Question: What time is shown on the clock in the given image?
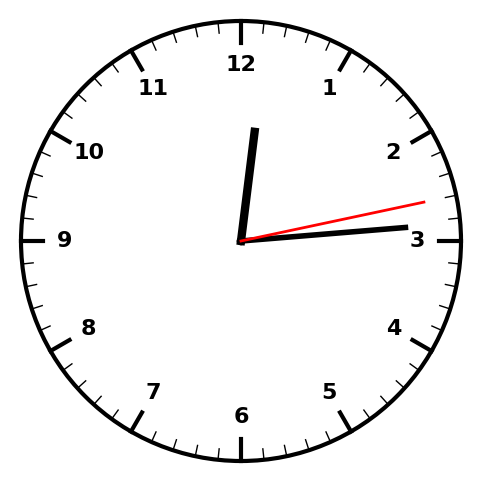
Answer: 12:14:13